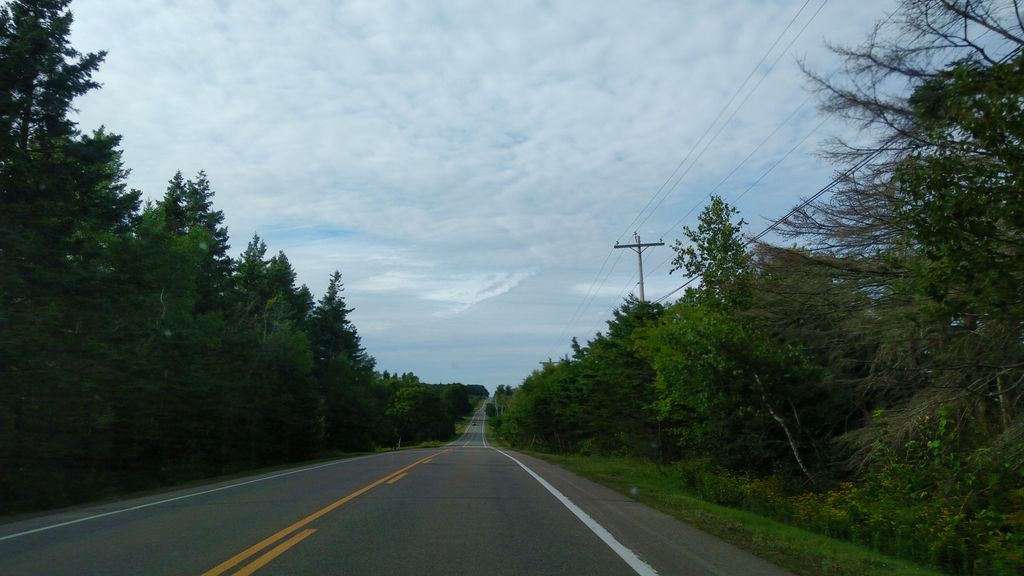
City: charlottetown